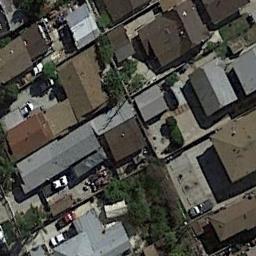
Label: residential